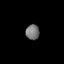
Tissue: lung
Cell type: Endothelial cells
Senescence score: 0.5536
Nuclear area (px): 199
Mean DAPI intensity: 118.965